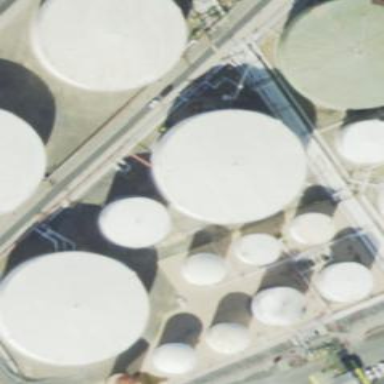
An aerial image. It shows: Storage tank building.